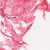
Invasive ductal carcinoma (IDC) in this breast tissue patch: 0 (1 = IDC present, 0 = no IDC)